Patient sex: M
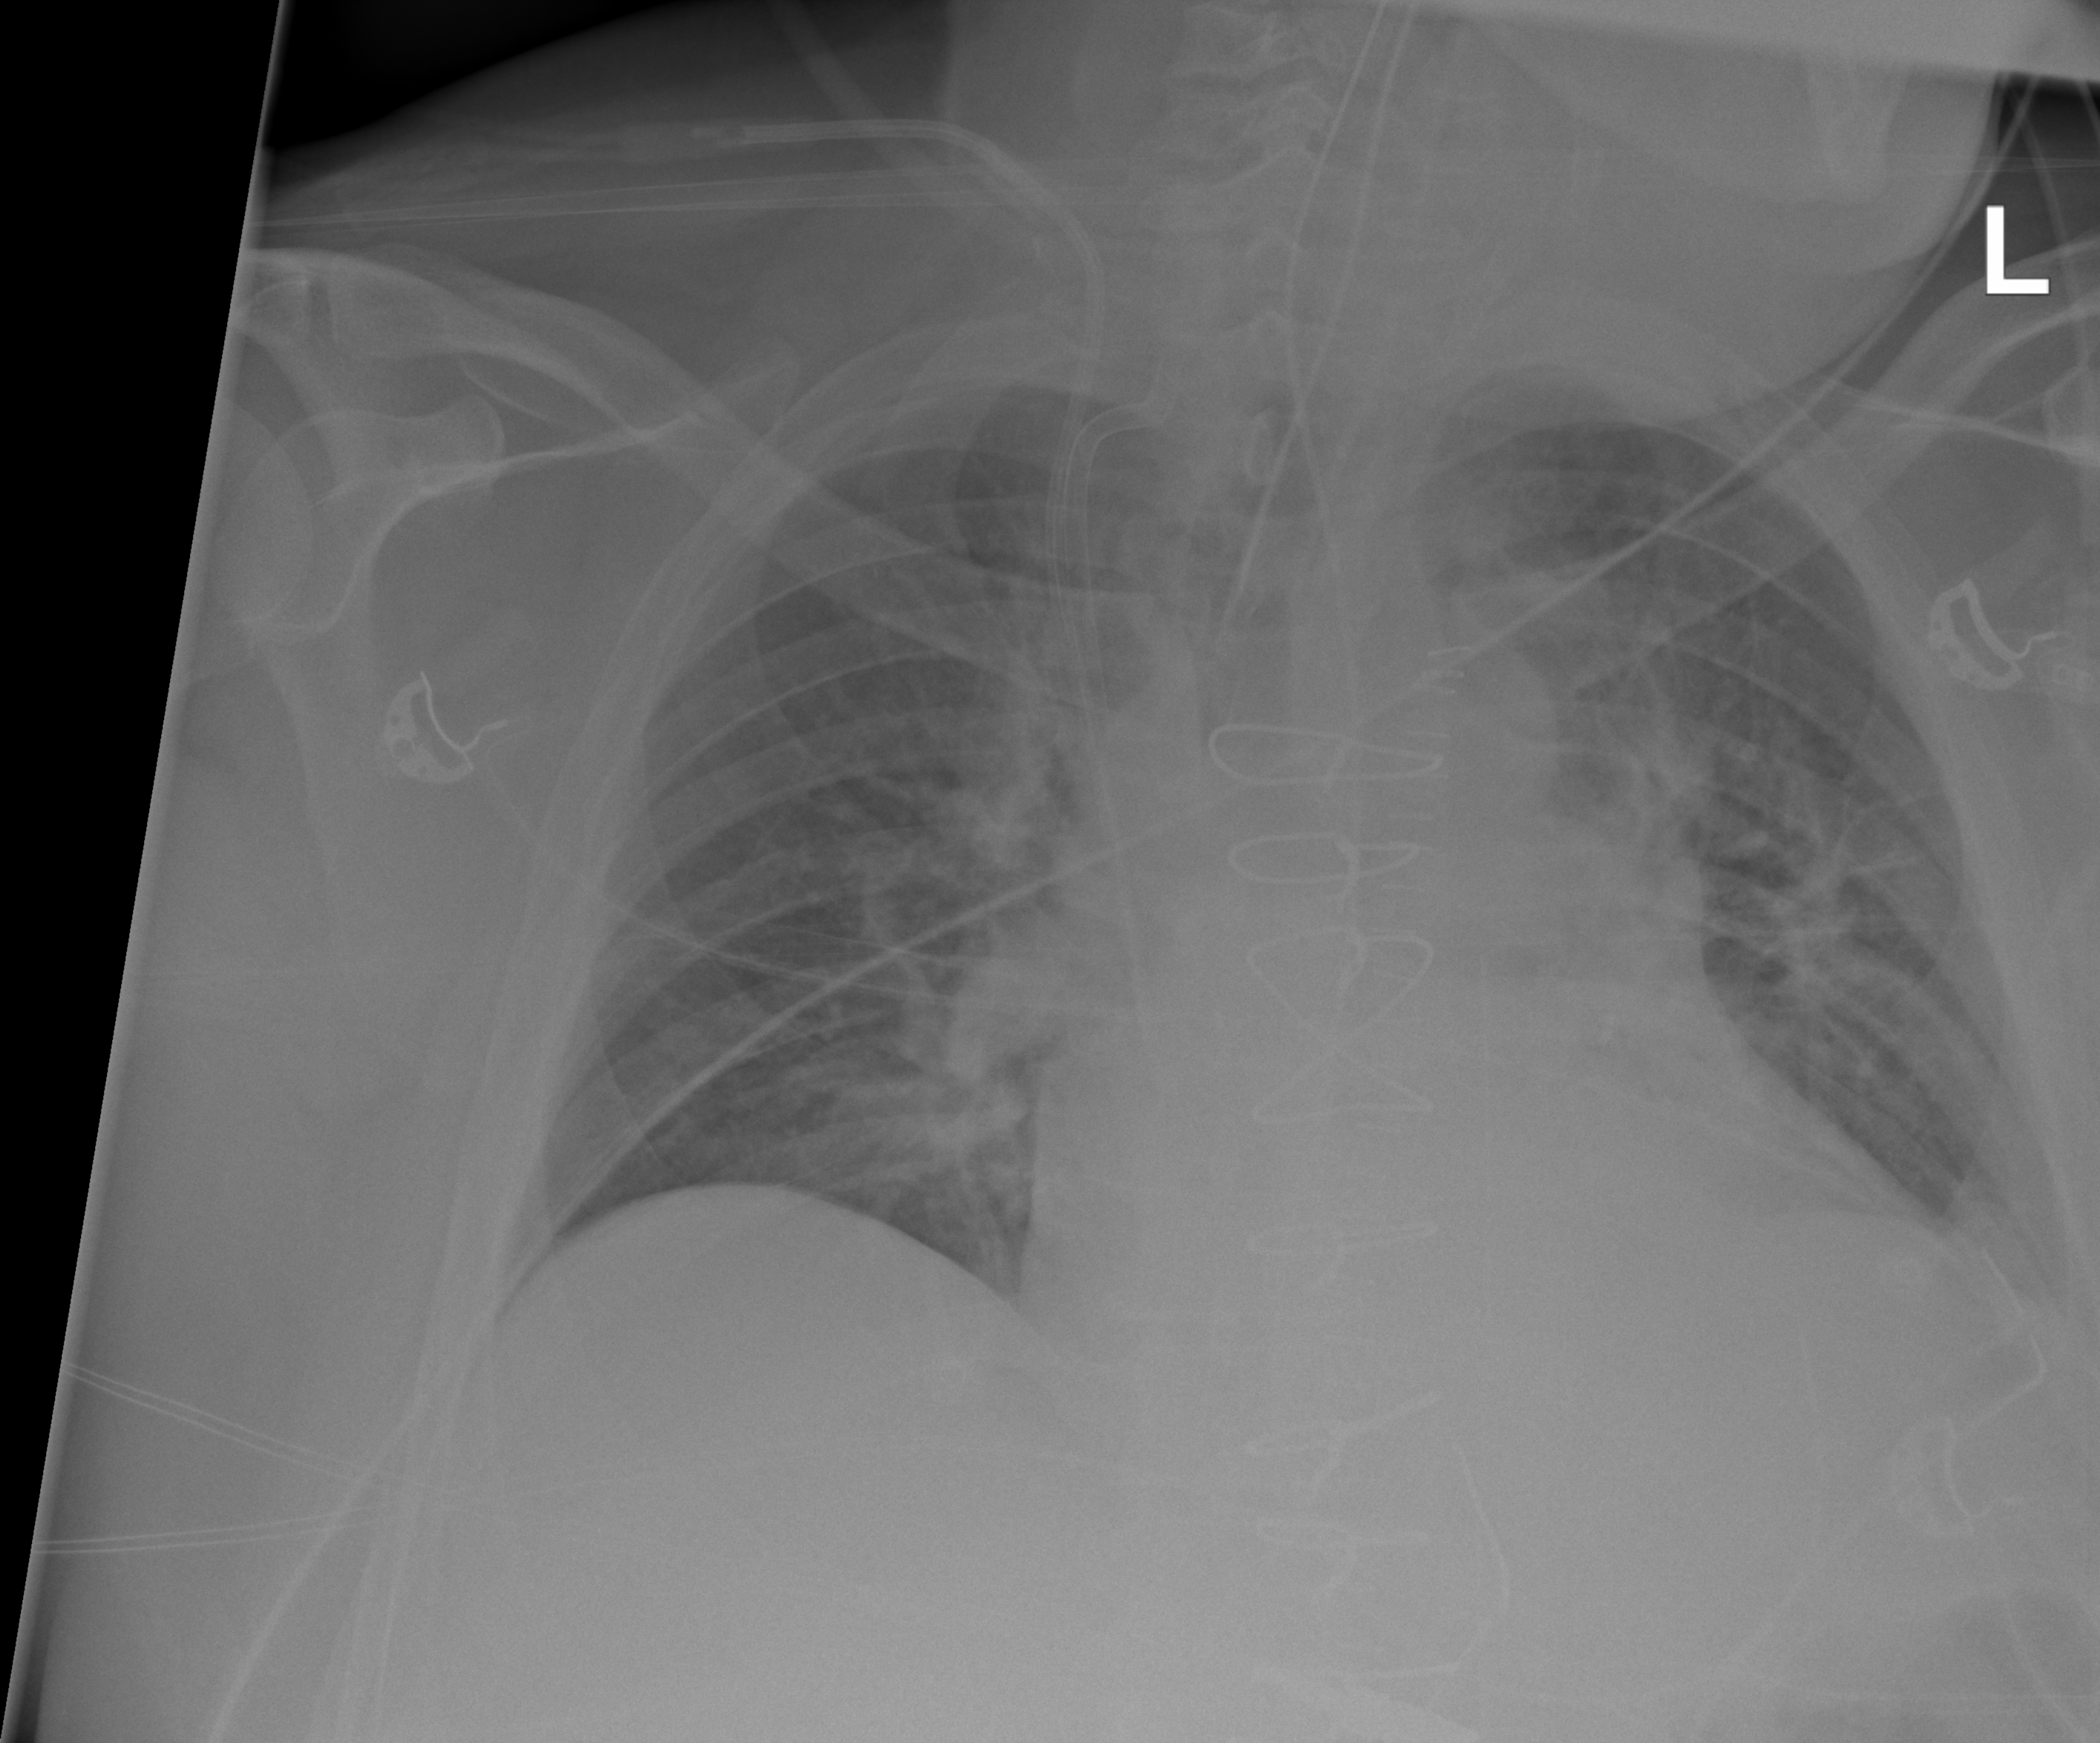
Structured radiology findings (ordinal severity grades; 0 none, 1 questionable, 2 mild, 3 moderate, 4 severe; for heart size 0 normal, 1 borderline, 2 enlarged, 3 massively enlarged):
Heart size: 2
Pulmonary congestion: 3
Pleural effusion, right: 0
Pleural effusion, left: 0
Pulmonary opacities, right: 2
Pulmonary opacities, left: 2
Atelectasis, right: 0
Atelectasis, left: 0